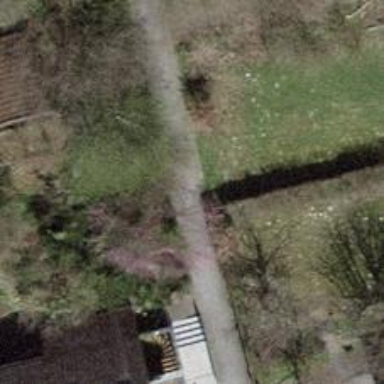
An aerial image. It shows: Steps with paved surface.